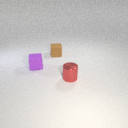
small red metal cylinder to the right of small brown rubber cube